Current action and preconditions to check: path_clear

Your task: For each precondition in the list above, predict whether it will hold at this action.

Consider the current scene as observed from the mobile robot's camera, and analyze the predicted future states of all dynamic agents (e.g., people, animals, vehicles, or any moving entities) within the NEXT SECOND.

IMPORTANT: Only answer "very likely" if you are absolutely certain—based on strong, clear evidence—that a dynamic agent will violate the precondition in the predicted future state. Do NOT answer "very likely" for unlikely, ambiguous, or low-probability risks.

Ask yourself for each precondition: Is there a high probability, with clear and convincing evidence, that the predicted future states of any dynamic agent will interfere with the predicted future state of the currently executing action within the NEXT SECOND, causing that precondition to fail?

Assess the risk level based on these predictions. Use "likely" or "very likely" if motions create a clear risk of interference.

Use "neutral" or "improbable" if agents are nearby but their predicted paths are clearly diverging or non-conflicting.

Failure Risk Categories: "very improbable", "improbable", "neutral", "likely", "very likely"

Answer Format: Output ONLY the probability_of_failure value from these categories: "very improbable", "improbable", "neutral", "likely", "very likely"

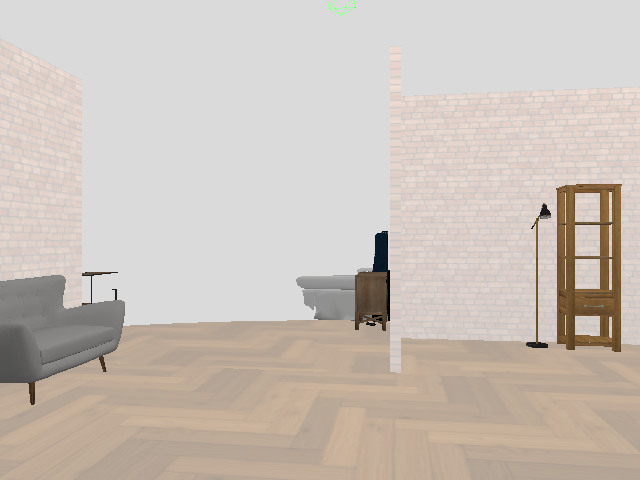

Answer: very improbable